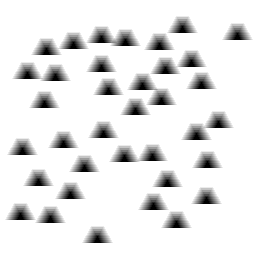
Squares: 0
Triangles: 36
Stars: 0
Total shapes: 36